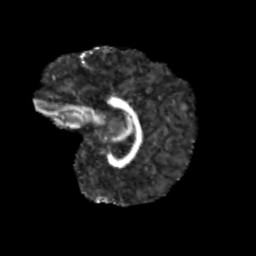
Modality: FA
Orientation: sagittal
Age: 11
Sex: female
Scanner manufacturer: siemens
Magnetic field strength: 3 T
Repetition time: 3.8 s
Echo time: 0.07 s